Field crop: tomato
Growth stage: 2
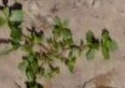
Species: portulaca